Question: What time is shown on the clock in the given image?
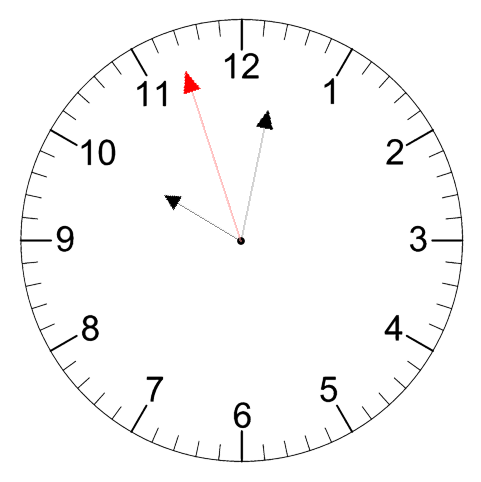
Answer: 10:01:57